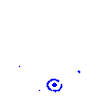
Particle: electron